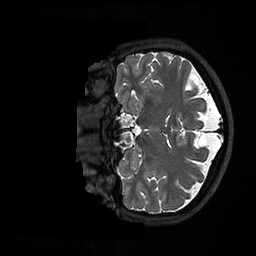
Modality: T2w
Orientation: coronal
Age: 36
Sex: female
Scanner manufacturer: ge
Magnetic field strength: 3 T
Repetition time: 3.203 s
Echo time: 0.0669 s